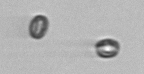
Label: Thalassiosira_sp_aff_mala